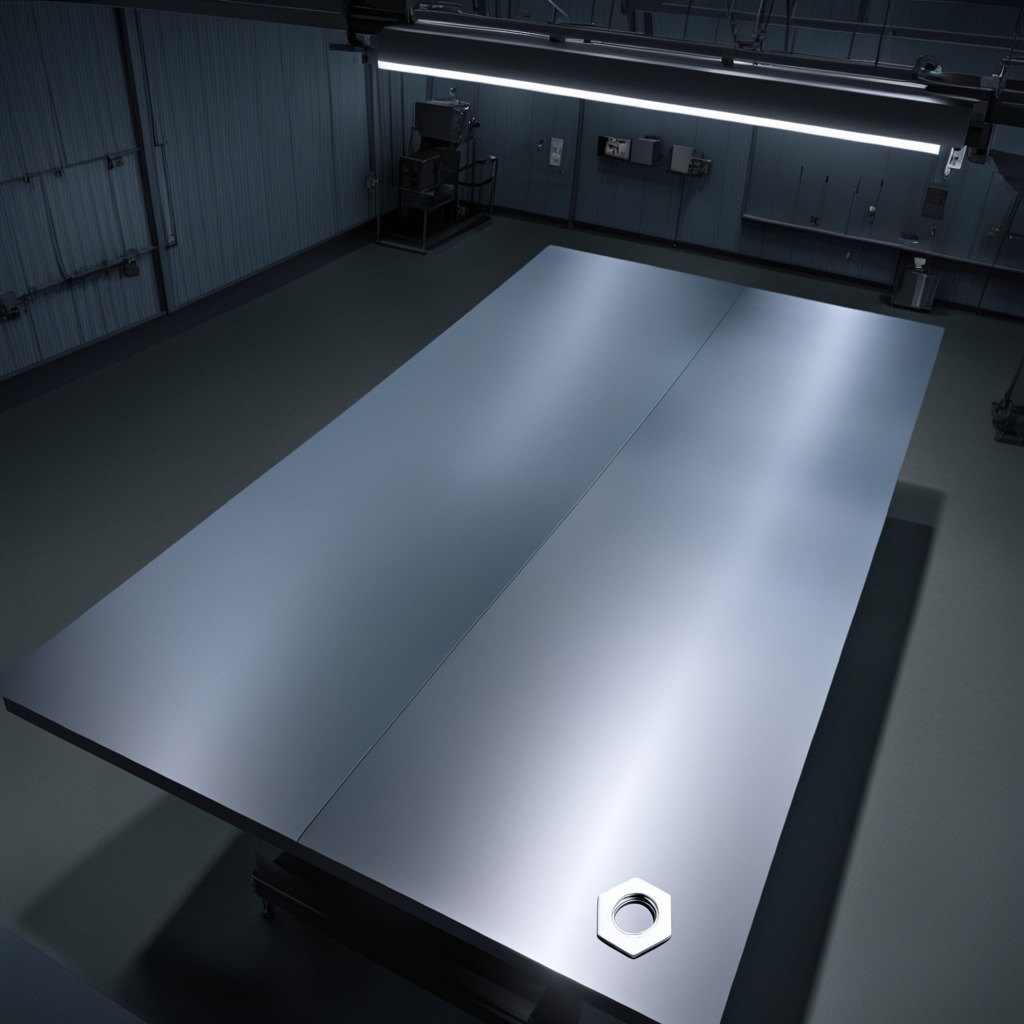
A metal nut is lying on the tabletop in the evening.